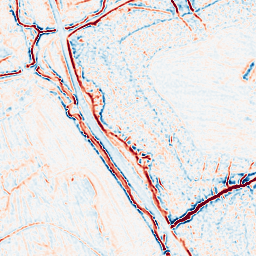
Category: multiscale
Decomposition family: log
Decomposition parameters: sigma: 1
Upsampling method: sinc_hamming
Upsampling parameters: scale: 2
kernel_size: 8
Upsampling scale: 2